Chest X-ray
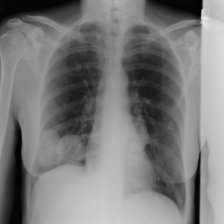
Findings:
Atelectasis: negative
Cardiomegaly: negative
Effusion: negative
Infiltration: negative
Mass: negative
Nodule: negative
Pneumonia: negative
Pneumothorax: negative
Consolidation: negative
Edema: negative
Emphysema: negative
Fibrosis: negative
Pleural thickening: negative
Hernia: negative